Field crop: tomato
Growth stage: 2
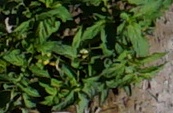
Species: tomato